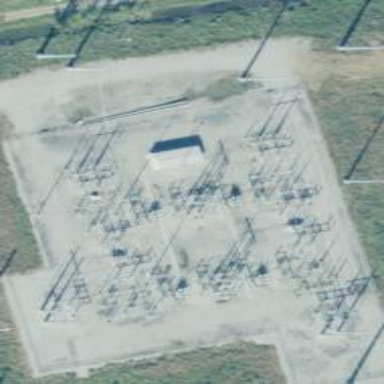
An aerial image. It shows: Switch for power supply.